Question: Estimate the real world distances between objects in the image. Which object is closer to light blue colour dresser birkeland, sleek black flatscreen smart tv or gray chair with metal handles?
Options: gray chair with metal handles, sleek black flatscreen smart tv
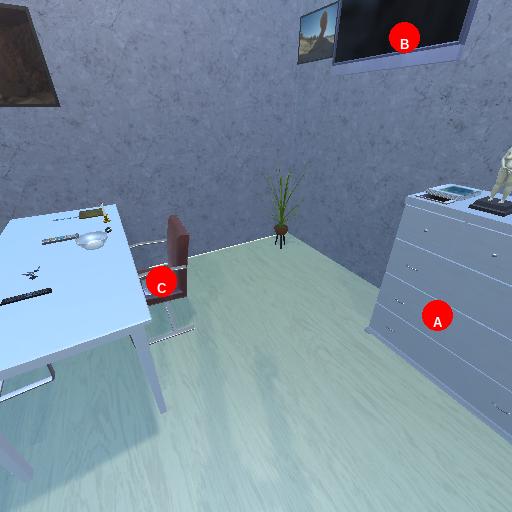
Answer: gray chair with metal handles